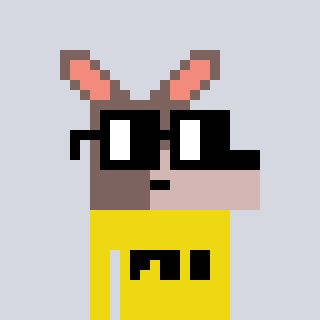
a pixel art character with square black glasses, a kangaroo-shaped head and a yellow-colored body on a cool background